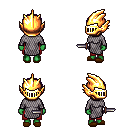
a pixel art fantasy rpg character, female body template, orc, green skin, chain mail, red pants, blue plain hairstyle, gold helm, brown slippers, dagger, four views (front, back, left, right), 2x2 character sprite sheet, small pixel art, hard edges, no anti-aliasing